Question: I'm having this problem with bootstrap where I'm trying to set a background colour on 2 .span6 divs, but the background is leaking into the margin on the left.

Any way of preventing this from occurring ? The following is the HTML used.
'''
<div class="row">
<div class="featured-post">
<div class="span6">
<!-- thumbnail image here -->
</div>
<div class="span6">
<!-- text here -->
</div>
</div>
</div>
'''
And here is the css for the .featured-post div.
'''
.featured-post {
margin-bottom: 15px;
background-color: rgba(0, 0, 0, 0.5);
min-height: 320px;
}
'''
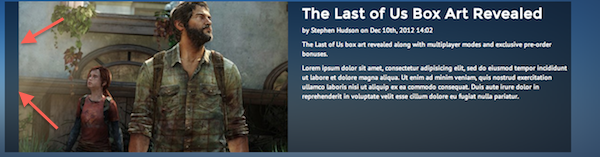
Answer: Use firebug/chrome developers tools and you'll see.
'''
@media (min-width: 1200px)
[class*="span"] {
float: left;
min-height: 1px;
margin-left: 30px;
}
'''
That left margin is creating the extra space.
You can avoid those margins by placing the div like this:
'''
<div class="featured-post">
<div class="row">
<div class="span6">
<!-- thumbnail image here -->
</div>
<div class="span6">
<!-- text here -->
</div>
</div>
</div>
'''
This gives the .featured-post the width of the .container.